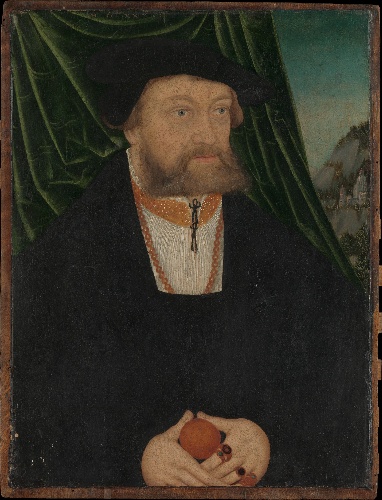
Title: Portrait of a Man
Artist: Lucas Cranach the Elder
Date: 1537
Object type: Painting
Classification: Paintings
Medium: Oil on alder
Dimensions: 22 x 16 3/4 in. (55.9 x 42.5 cm)
Department: European Paintings
Credit line: The Friedsam Collection, Bequest of Michael Friedsam, 1931
Accession year: 1932
Repository: Metropolitan Museum of Art, New York, NY
Tags: Men|Portraits